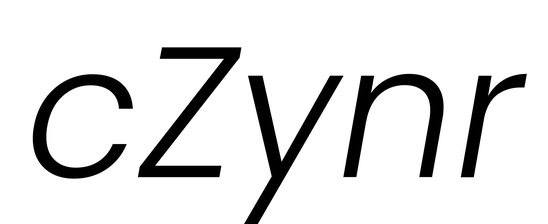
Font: Poppins-LightItalic